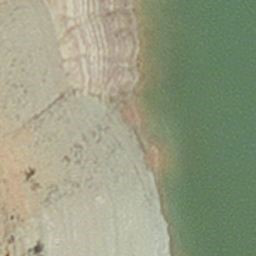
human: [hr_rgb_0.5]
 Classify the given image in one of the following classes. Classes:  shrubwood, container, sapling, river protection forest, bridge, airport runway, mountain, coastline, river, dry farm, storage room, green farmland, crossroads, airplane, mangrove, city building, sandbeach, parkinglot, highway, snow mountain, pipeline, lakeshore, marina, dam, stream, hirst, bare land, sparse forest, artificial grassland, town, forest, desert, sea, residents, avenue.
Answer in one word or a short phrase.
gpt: hirst